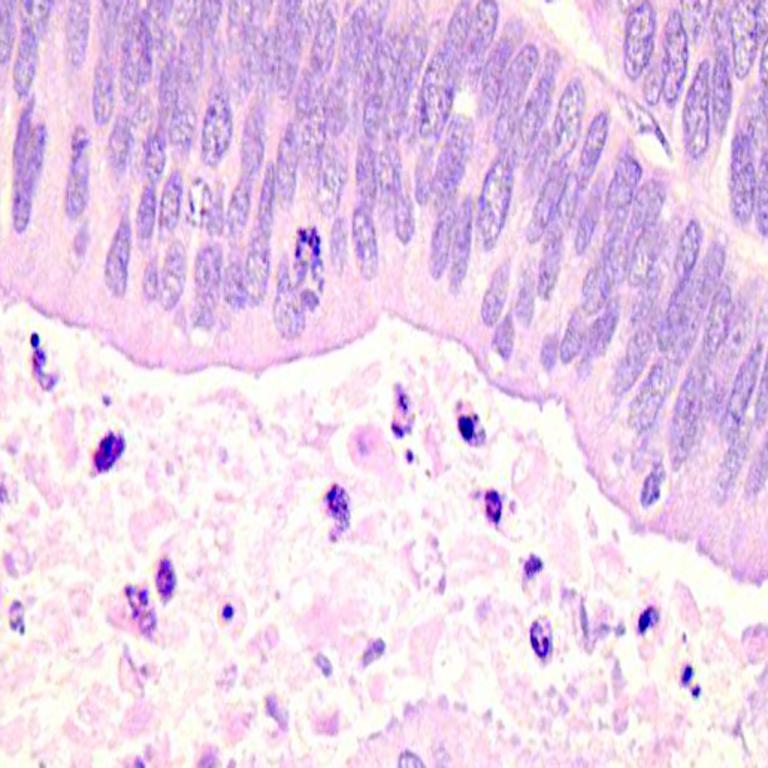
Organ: colon
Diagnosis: adenocarcinomas